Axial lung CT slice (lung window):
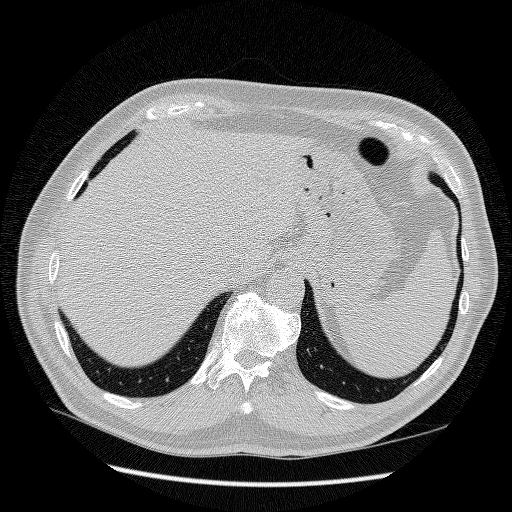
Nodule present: no